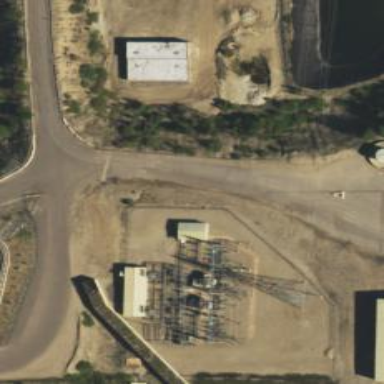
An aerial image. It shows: Industrial power substation enclosed by fence.